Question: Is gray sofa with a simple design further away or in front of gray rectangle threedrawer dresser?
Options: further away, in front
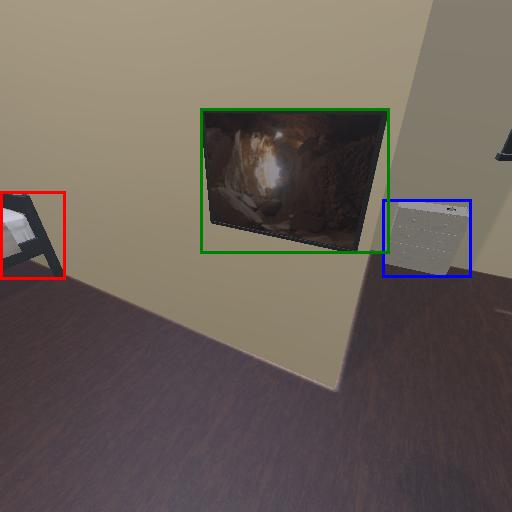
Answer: further away